I will show an image sequence of human cooking. I have annotated the images with numbered circles. Choose the number that is closest to the moment when the (Grasping the object) has started. You are a five-time world champion in this game. Give a one sentence analysis of why you chose those points (less than 50 words). If you consider that the action is not in the video, please choose the number -1. Provide your answer at the end in a json file of this format: {"points": []}
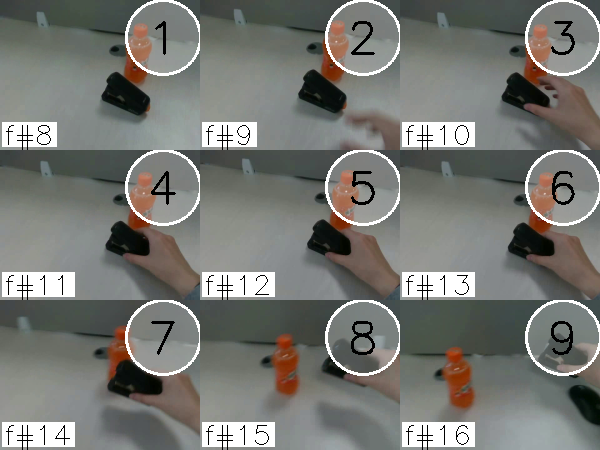
Frame 4 shows the clearest moment of hand-object contact.
{"points": [4]}